Question: I'm using a CircleLayout for my graph using Jung2. I overrode the 'initiate()' method so that the vertices are drawn on a certain position in the circle depending on its id. This means that vertices are spread irregular on the circle.
Now I have a problem: because of how the edges are painted, the graph doesn't look like a circle anymore.

is there a way to make the edges look like a circle again?
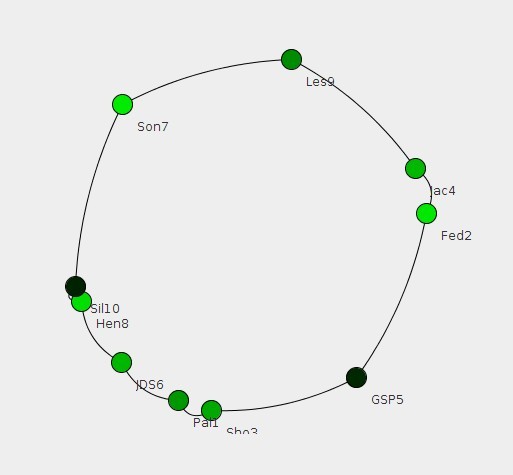
Answer: You need to supply a different (custom) edge renderer; see the code in 'jung.visualization.renderers' for guidance. You supply it to the visualization system as follows:
'VisualizationServer.getRenderer().setEdgeRenderer(yourCustomEdgeRenderer);'
Alternatively, if you really just want it to look like a circle, you can do this:
(0) Draw a circle using a pre-render Paintable. (Demos show how this works.)
(1) Supply an edge rendering predicate that always returns false, i.e., ensure that none of the edges are rendered.
That will be much easier and simpler than drawing the appropriate arc of a circle in between each pair of connected vertices.